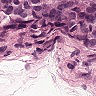
Metastatic tissue present: yes